Question: I'm using some <URL>.
Using the <URL> I have not ben able to get it.
What I have tried:
1. First approach BluetoothManager mBluetoothManager = (BluetoothManager)
getSystemService(Context.BLUETOOTH_SERVICE);
mBluetoothAdapter = mBluetoothManager.getAdapter();
mBluetoothAdapter.startLeScan(mLeScanCallback);
BluetoothAdapter.LeScanCallback mLeScanCallback = new
BluetoothAdapter.LeScanCallback() {
@Override
public void onLeScan(final BluetoothDevice device, final int rssi,
final byte[] scanRecord) {
runOnUiThread(new Runnable() {
@Override
public void run() {
if (mDevice.indexOf(device) == -1){
mDevice.add(device);
byte[] serviceUuidBytes = new byte[16];
String serviceUuid = "";
for (int i = 32, j = 0; i >= 17; i--, j++) {
serviceUuidBytes[j] = scanRecord[i];
}
serviceUuid = bytesToHex(serviceUuidBytes);
Log.i(TAG, "UUID is: " + serviceUuid);
//This is the result 420903bf01004915e79610a7f5d060b0
}
}
});
}
};
2. Second approach BluetoothLeScanner mBluetoothLeScanner = mBluetoothAdapter.getBluetoothLeScanner();
mBluetoothLeScanner.startScan(mScanCallback);
ScanCallback mScanCallback = new ScanCallback() {
public void onScanResult(int callbackType, android.bluetooth.le.ScanResult result) {
Log.i(TAG, "scan result" + result.toString());
//this contains something like [...] mServiceUuids=[b0702980-a295-a8ab-f734-031a98a512de][....]
};
};
None of these results '420903bf01004915e79610a7f5d060b0' OR 'b0702980-a295-a8ab-f734-031a98a512de' is what I'm looking for, that should be like this: (screenshot from 'RedBear BeaconTool'app )

After some tests with my beacons I could see that this UUID is somehow linked with the one found by my 'mBluetoothLeScanner' -> 'b0702980-a295-a8ab-f734-031a98a512de' that makes me think that is the same but encoded(displayed) in a different manner.
Has anyone experience with 'redbear' beacons and could tell me how can I obtain the beacon's 'UUID' (E2C56DB5-DFFB-48D2-B060-D0F5A71096E0) in my app?
OR
can anybody tell me if 'E2C56DB5-DFFB-48D2-B060-D0F5A71096E0' and 'b0702980-a295-a8ab-f734-031a98a512de' represents the same thing encoded in a different manner and if yes, how can be converted ?
Hope I was clear enough, please help me; any help will be highly appreciated! Thanks.
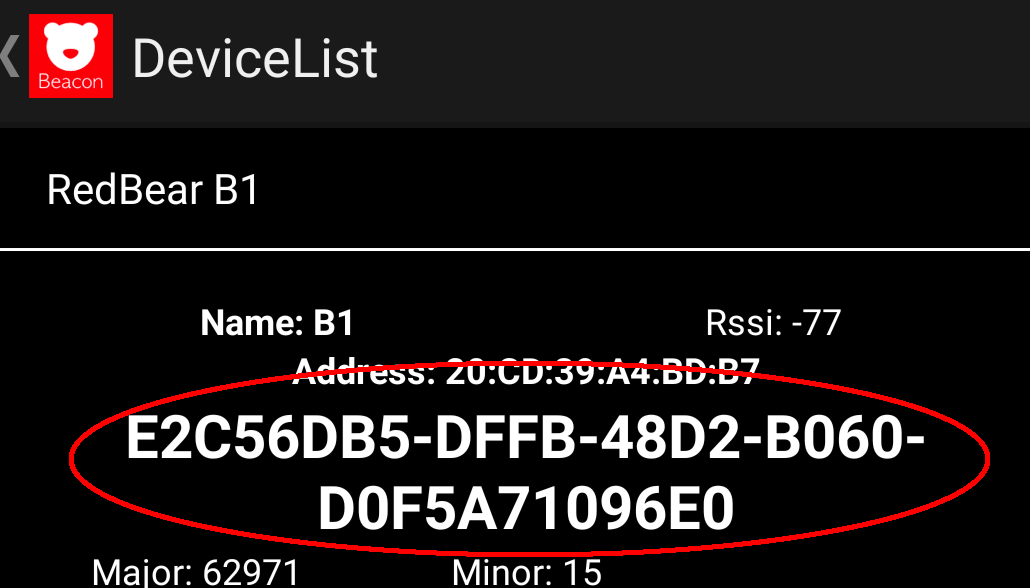
Answer: Understand that a beacon Proximity UUID is not the same as a Bluetooth GATT Service UUID. This is why the second sample you show won't work. What you need to do is parse out the Proximity UUID from the bytes of the advertisement, as you are attempting to do in your first approach. However in that approach, this code is problematic
'''
for (int i = 32, j = 0; i >= 17; i--, j++) {
serviceUuidBytes[j] = scanRecord[i];
}
'''
First of all, the bytes you are reading out of the scan are not in reverse order, so you should not be decrementing the i variable. You do need to know the offset of the Proximity UUID and other fields to do this properly. This is proprietary Apple information, but it is readily available by searching on Google for the iBeacon layout or "profile".
Also, if you want to do more than simple processing like this, you might consider using a full featured library like my <URL>. While it only works with AltBeacons out of the box, it is trivial to configure with any proprietary beacon type if you know the beacon layout. Simply do a Google search for "setBeaconLayout".